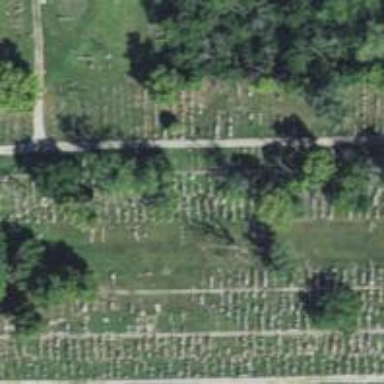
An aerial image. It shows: Sector within cemetery.